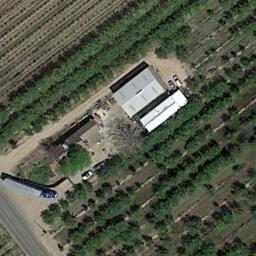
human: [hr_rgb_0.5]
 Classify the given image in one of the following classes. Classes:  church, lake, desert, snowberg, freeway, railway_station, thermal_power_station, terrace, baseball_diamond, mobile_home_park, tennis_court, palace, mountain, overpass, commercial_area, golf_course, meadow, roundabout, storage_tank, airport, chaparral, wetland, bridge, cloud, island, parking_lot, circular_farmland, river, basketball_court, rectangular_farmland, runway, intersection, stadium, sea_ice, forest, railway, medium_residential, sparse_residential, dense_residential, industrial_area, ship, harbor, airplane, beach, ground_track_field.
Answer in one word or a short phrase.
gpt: sparse_residential